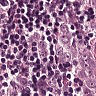
Metastatic tissue present: yes